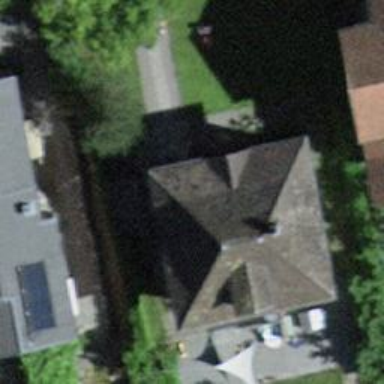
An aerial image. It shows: Kindergarten.